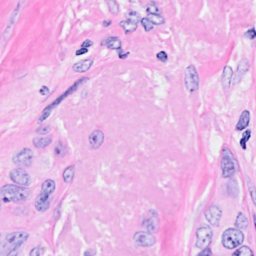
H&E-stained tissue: Breast